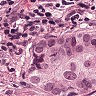
Metastatic tissue present: yes